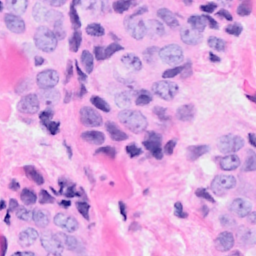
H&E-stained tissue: Breast